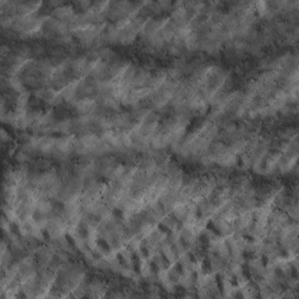
Label: non_frost